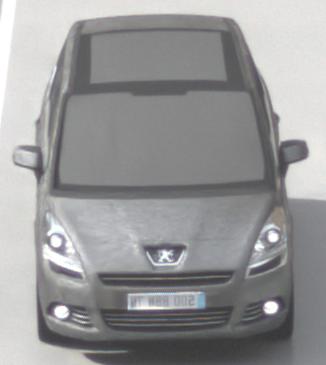
Make: Peugeot
Model: 5008 120 VTi
Detailed model: 5008 (I) Van
Model produced from: 2009/10
Model produced until: 2011/07
Doors: 5
Color: gray
Road condition: wet road
Daytime: morning or afternoon
Contrast: low contrast